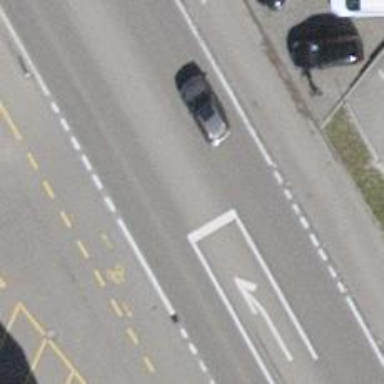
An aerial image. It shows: Asphalt road classified as primary highway.